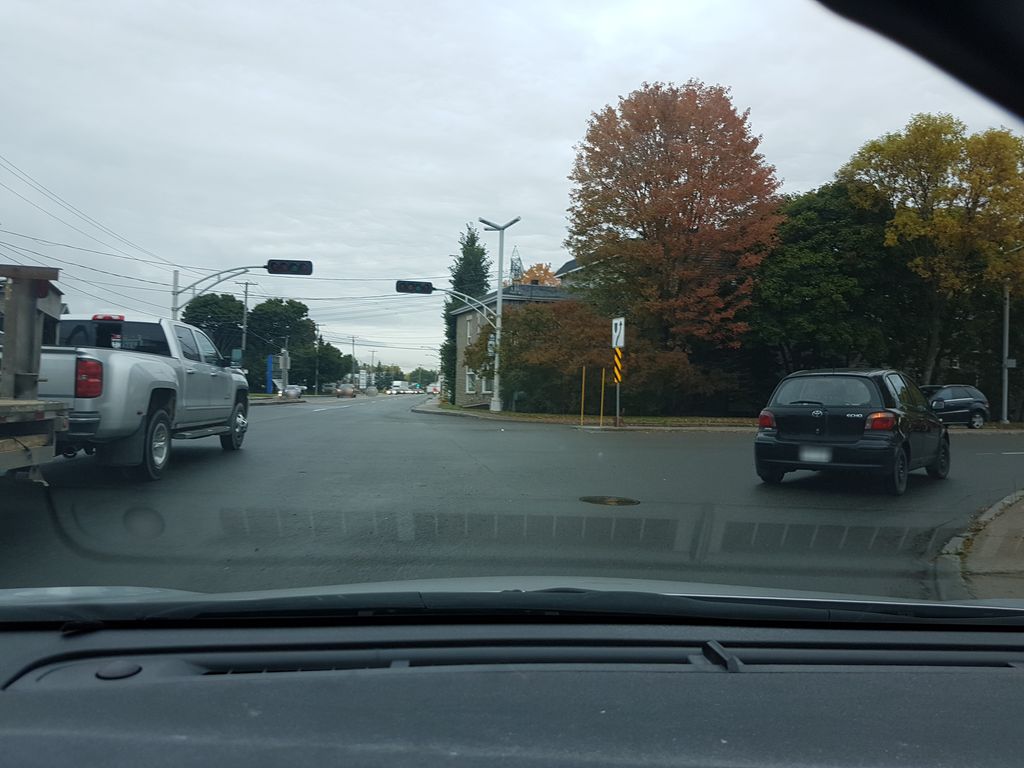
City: quebec_city